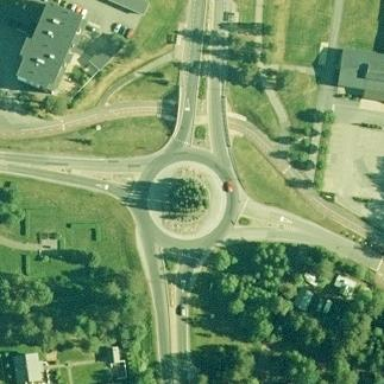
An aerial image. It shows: Secondary road with asphalt surface leading to roundabout.